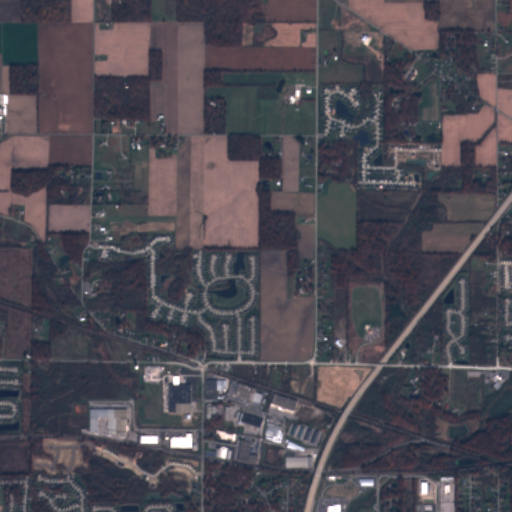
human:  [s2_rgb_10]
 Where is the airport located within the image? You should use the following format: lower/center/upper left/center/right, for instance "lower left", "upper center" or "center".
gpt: The airport is located in the center left of the image.
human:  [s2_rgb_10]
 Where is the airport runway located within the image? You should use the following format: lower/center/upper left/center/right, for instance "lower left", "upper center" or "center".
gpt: The airport runway is located in the center left of the image.
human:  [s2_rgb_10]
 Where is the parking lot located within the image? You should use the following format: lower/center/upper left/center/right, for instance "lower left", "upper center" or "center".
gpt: The parking lot is located in the lower right of the image.
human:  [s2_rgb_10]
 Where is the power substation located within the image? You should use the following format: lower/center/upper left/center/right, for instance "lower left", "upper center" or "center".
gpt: The power substation is located in the lower center of the image.
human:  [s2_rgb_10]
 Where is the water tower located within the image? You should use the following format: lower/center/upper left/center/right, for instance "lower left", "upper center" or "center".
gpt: The water tower is located in the lower left of the image.
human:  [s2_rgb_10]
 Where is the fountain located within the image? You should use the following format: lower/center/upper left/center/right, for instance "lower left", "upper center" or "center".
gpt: The fountain is located in the upper right of the image.
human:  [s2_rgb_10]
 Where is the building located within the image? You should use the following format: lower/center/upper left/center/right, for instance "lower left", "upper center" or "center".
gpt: There is no building in the image.